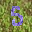
Label: 5